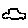
Label: car